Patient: sex M, age 76
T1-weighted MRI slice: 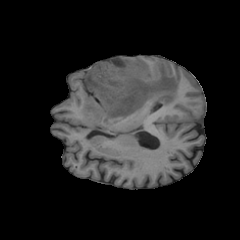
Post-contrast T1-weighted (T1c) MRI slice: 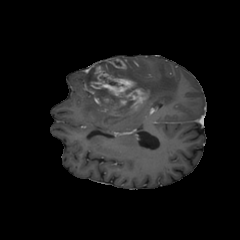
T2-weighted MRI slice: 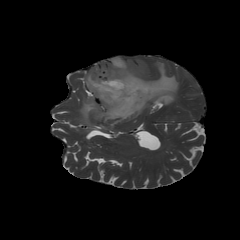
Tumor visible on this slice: yes
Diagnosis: Glioblastoma, IDH-wildtype
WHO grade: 4